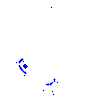
Particle: kaon